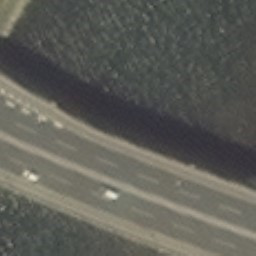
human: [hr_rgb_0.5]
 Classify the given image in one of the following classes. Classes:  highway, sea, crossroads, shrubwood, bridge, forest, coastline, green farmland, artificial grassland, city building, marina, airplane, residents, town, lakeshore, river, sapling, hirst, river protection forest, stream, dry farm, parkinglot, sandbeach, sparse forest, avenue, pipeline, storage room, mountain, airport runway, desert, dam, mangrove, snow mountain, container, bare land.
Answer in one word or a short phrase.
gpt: bridge